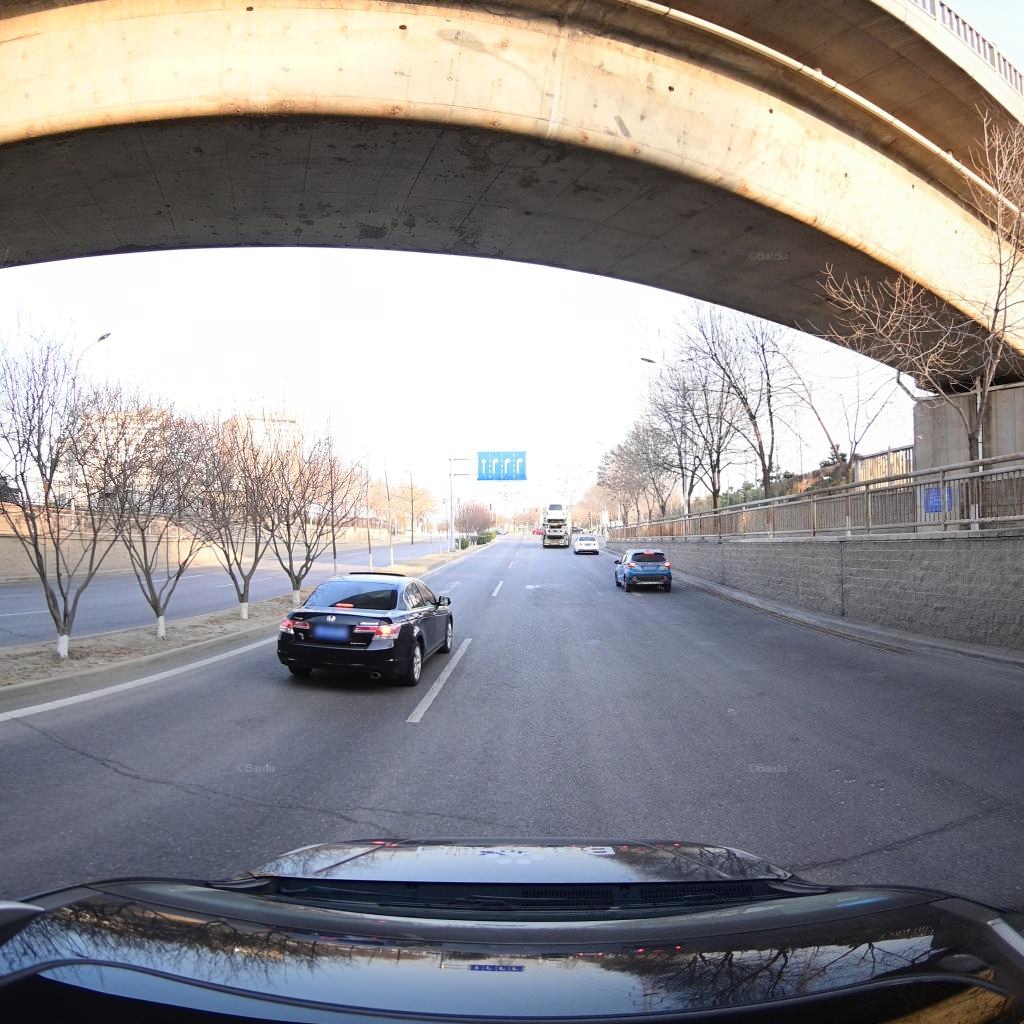
Region: Fengtai
Road damage annotations: transverse crack, transverse crack